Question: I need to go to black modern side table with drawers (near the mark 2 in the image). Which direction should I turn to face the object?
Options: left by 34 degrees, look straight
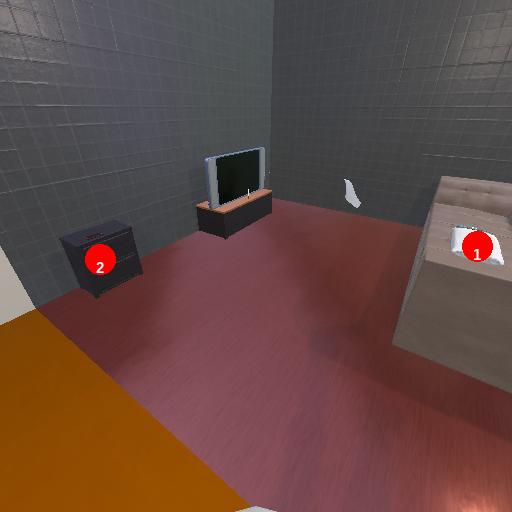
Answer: left by 34 degrees